Field crop: maize
Growth stage: 2
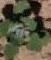
Species: chenopodium